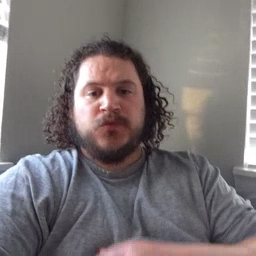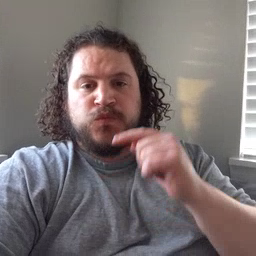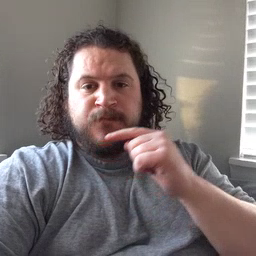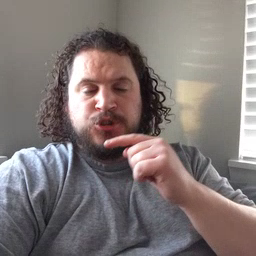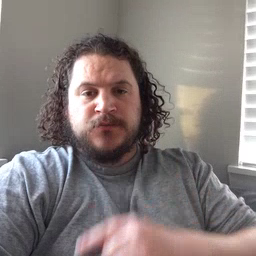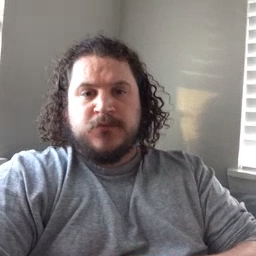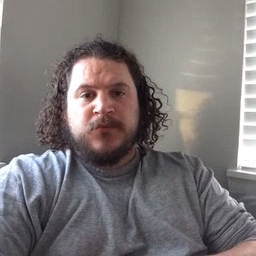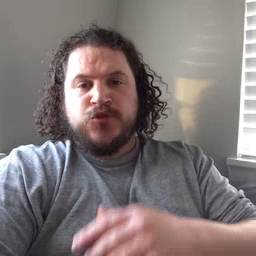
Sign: toothbrush